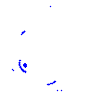
Particle: kaon